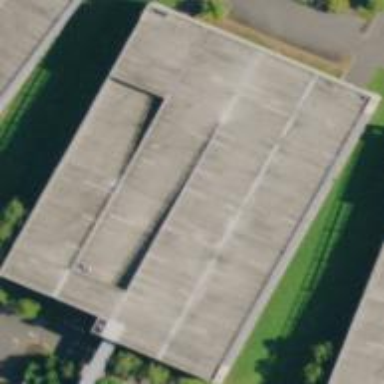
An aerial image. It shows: Multi-storey parking building.